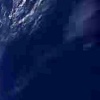
Label: water